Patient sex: F
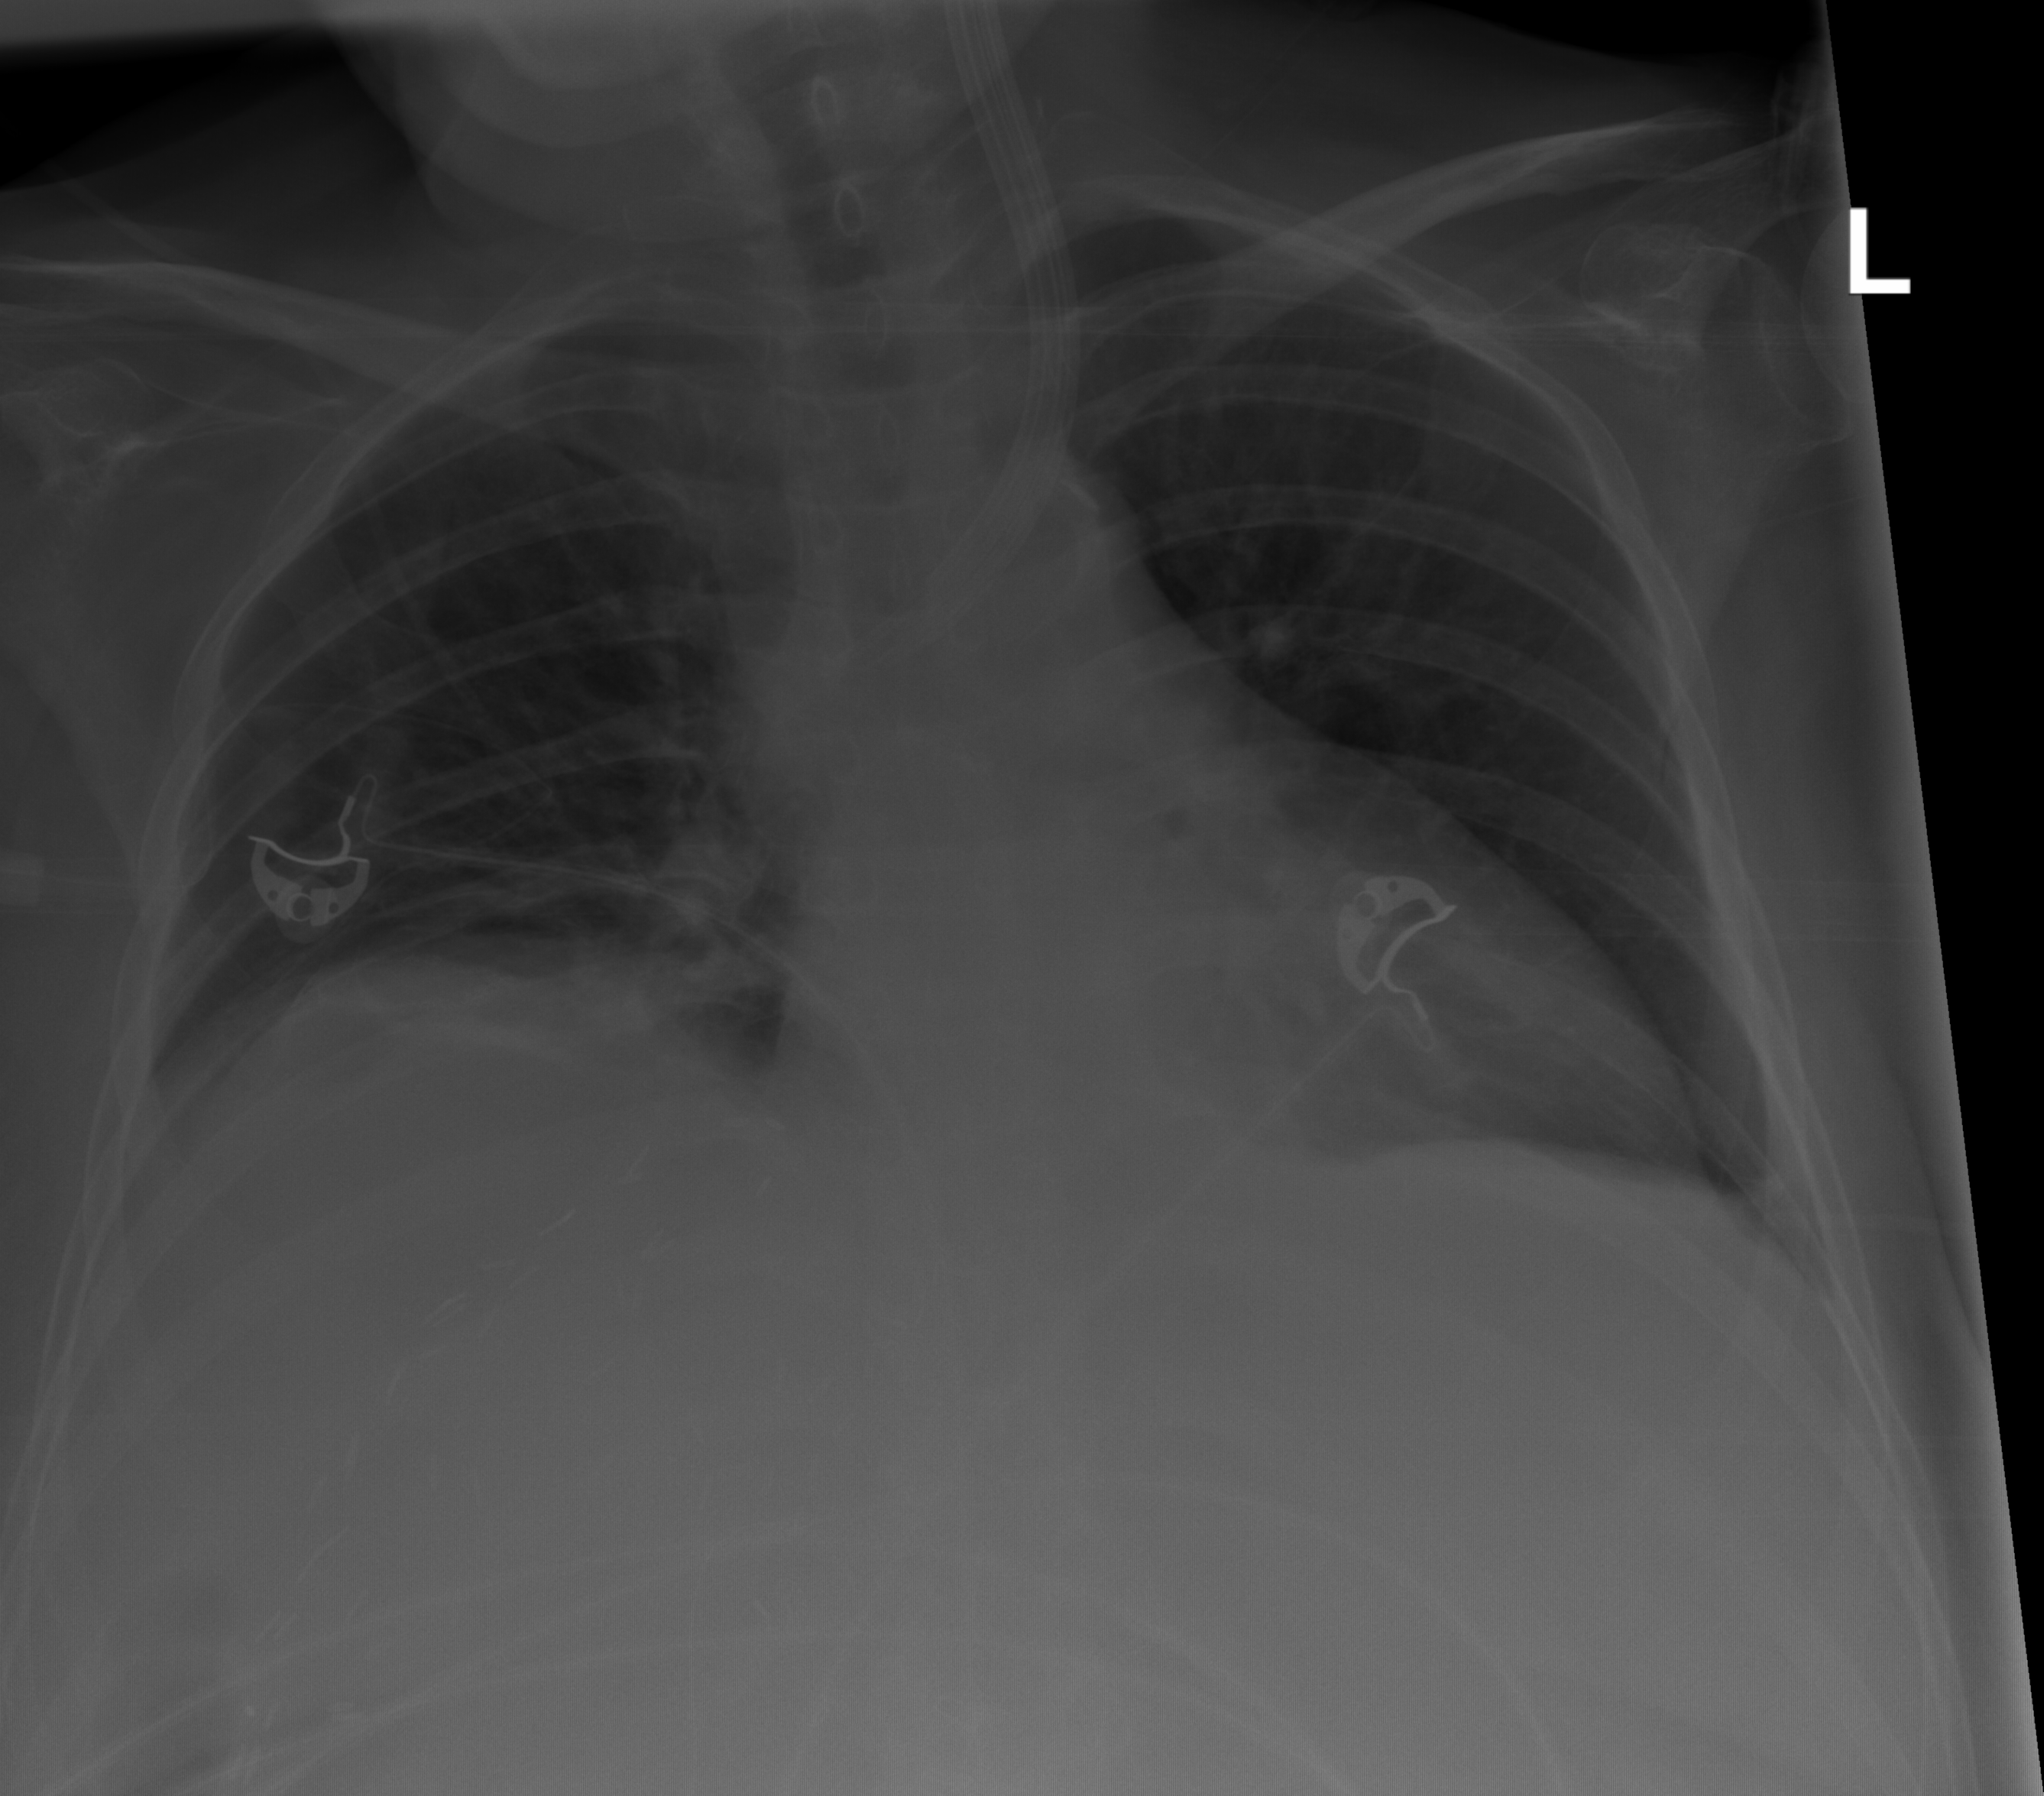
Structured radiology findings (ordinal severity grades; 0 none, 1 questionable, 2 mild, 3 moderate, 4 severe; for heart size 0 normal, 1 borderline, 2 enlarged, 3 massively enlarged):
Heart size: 2
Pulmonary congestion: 0
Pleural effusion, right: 1
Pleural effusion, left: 0
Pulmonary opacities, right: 0
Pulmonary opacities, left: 0
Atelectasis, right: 2
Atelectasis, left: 0